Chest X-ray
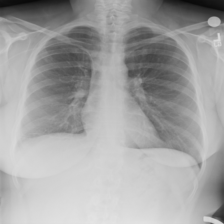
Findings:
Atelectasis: positive
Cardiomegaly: negative
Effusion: negative
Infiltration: negative
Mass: negative
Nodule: negative
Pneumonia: negative
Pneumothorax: negative
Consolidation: positive
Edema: negative
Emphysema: negative
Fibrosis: negative
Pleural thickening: negative
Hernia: negative